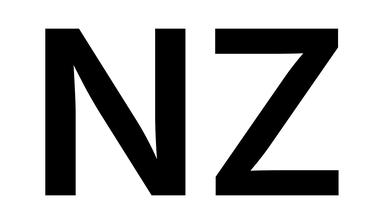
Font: Inter_SemiBold